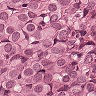
Metastatic tissue present: yes